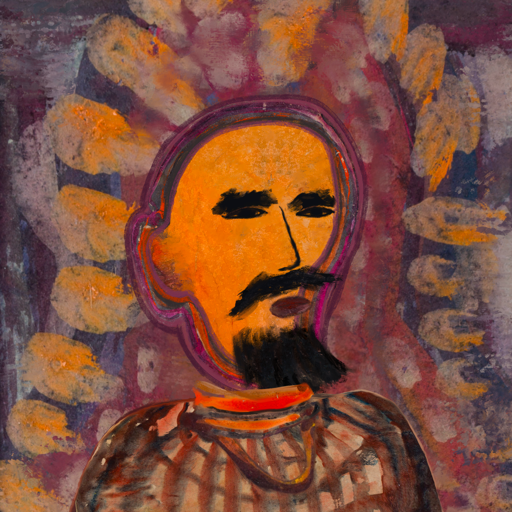
Background: Doll, Head And Neck Side: Hypocrite_w_Hair, Face Side: Mosgoul, Bust: Orphan, Hair Side: Blank, Head Accessory: Blank, Second Necklace: Comrade, Necklace: Experience, Baby: Blank